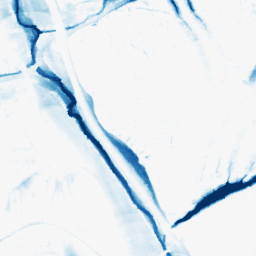
Category: morphological
Decomposition family: morphological_ellipse
Decomposition parameters: operation: closing
width: 20
height: 50
Upsampling method: quadratic
Upsampling parameters: scale: 8
Upsampling scale: 8